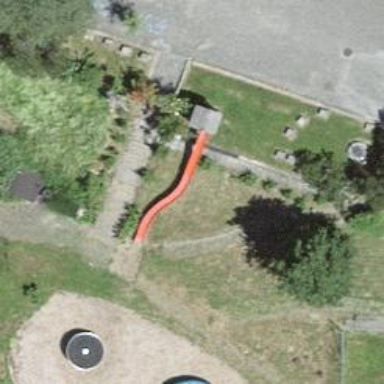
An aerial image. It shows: Playground featuring slide.